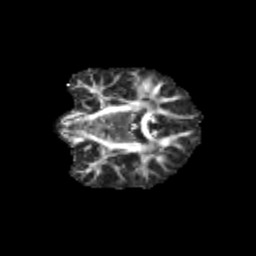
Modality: FA
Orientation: coronal
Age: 11
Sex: female
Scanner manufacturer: siemens
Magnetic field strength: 3 T
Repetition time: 3.8 s
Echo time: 0.07 s